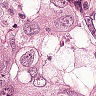
Metastatic tissue present: yes